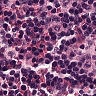
Metastatic tissue present: no